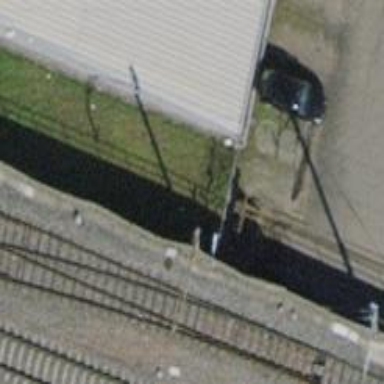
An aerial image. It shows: Railway buffer stop.